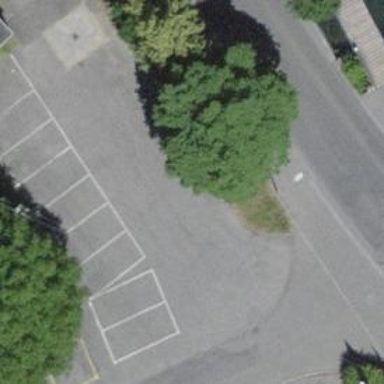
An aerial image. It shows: Car wash facility.